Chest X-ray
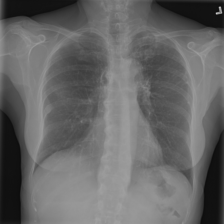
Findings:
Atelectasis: negative
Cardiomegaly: negative
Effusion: negative
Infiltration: negative
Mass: negative
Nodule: negative
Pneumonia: negative
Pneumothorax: negative
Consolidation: negative
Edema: negative
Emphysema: negative
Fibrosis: negative
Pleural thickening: negative
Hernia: negative